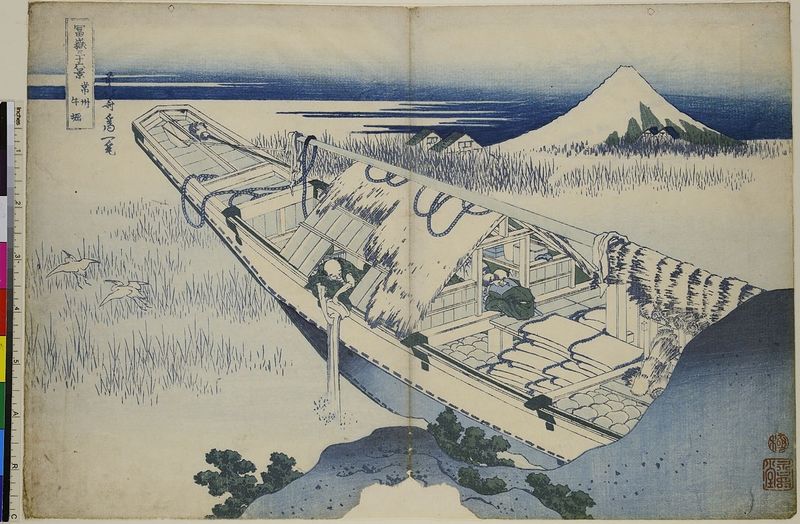
Titel: Ushibori in der Provinz Joshu, Blatt 20 aus der Serie: 36 Ansichten des Fuji
Künstler: Katsushika Hokusai
Standort: Hamburg
Institution: Museum für Kunst und Gewerbe Hamburg
Schlagwörter: berg, blau, vogel, grün, stroh, dach, haus, mensch, schilf, decke, pflanzen, boot, holzschnitt, schiff, berge, gebirge, vegetation, kutter, wohnung, vulkan, seil, druckgraphik, druckgrafik, reiher, zeit, farbholzschnitt, decken, edo, fuji, reproduktionen, volcano, druckerzeugnisse, pflanzenabbildung, küste, volcan, wasservögel